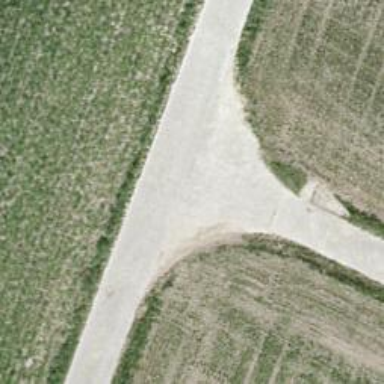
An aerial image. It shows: Service road with concrete surface. The tracktype is grade1.